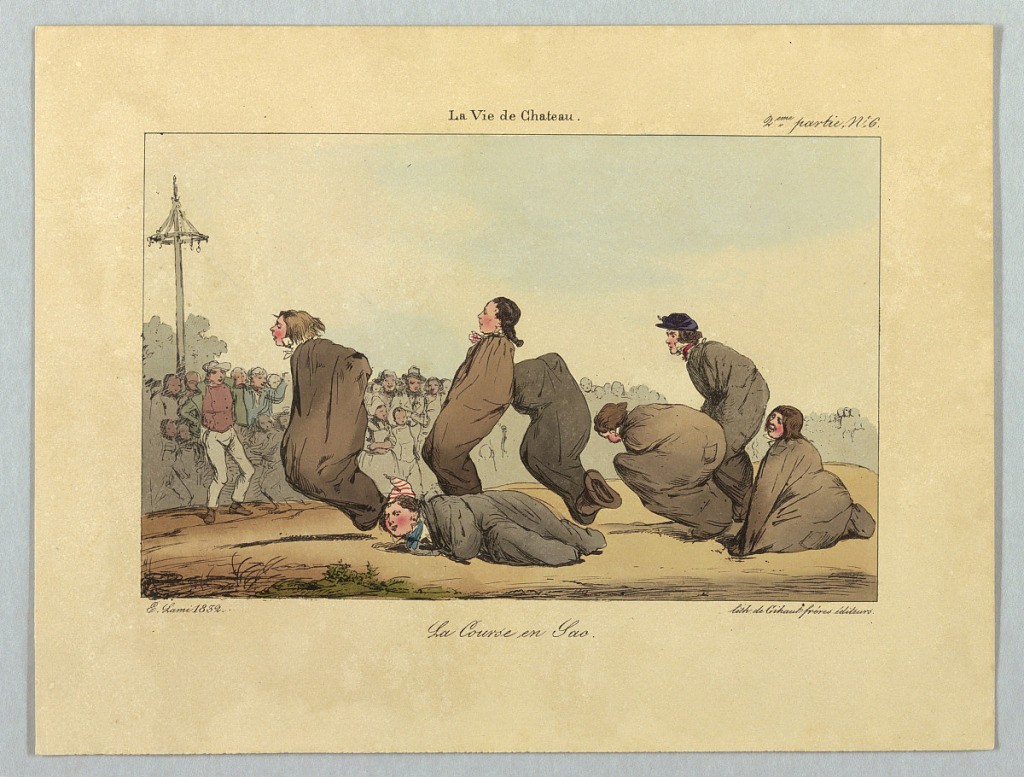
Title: La Course en Sac, from La vie de château
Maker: Gihaut Frères, French, 1815 - 1871
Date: ca. 1832
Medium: Lithograph, brush and watercolor on paper
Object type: Print
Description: Seven men in brown sacks in a race. A crowd beyond. Title, artists' names and date below.